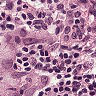
Metastatic tissue present: yes